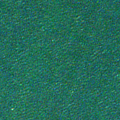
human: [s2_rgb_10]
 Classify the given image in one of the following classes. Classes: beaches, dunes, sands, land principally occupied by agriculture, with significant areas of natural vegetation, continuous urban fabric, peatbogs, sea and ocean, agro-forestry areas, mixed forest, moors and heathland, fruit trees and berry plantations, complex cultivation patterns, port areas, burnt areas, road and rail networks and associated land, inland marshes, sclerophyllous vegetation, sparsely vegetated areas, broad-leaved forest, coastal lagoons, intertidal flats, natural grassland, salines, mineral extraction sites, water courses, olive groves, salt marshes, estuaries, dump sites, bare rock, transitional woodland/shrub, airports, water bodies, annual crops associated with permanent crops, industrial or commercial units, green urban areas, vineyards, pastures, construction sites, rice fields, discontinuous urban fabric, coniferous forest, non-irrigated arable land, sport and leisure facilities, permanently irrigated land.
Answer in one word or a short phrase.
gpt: sea and ocean